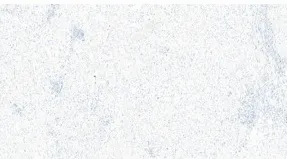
Immunohistochemical staining of TP53 gene in excised specimens. (A) TP53 gene staining in paracancer sample.
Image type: pathology (immunostaining)